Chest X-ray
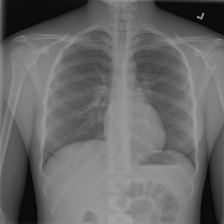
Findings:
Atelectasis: negative
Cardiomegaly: negative
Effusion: negative
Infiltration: positive
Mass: negative
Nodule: negative
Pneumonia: negative
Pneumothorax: negative
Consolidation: negative
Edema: negative
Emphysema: negative
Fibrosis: negative
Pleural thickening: negative
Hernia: negative